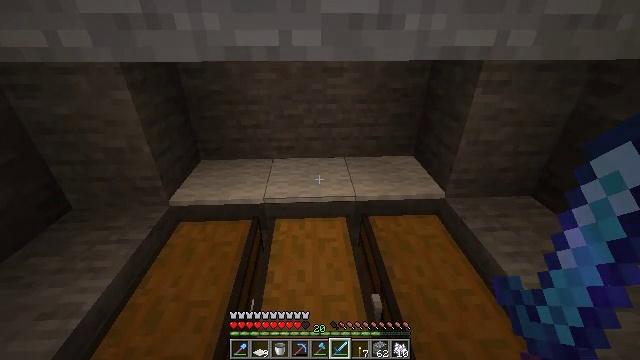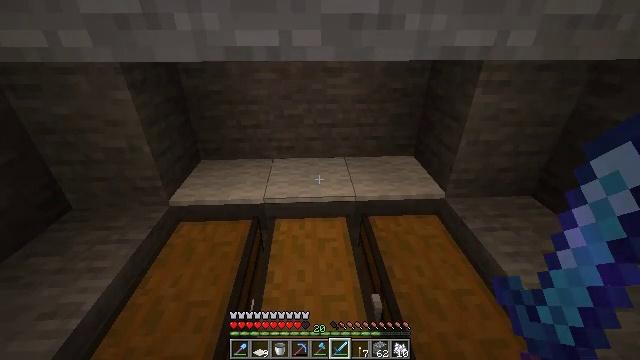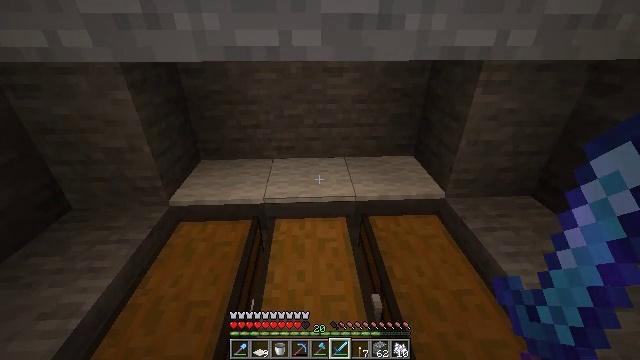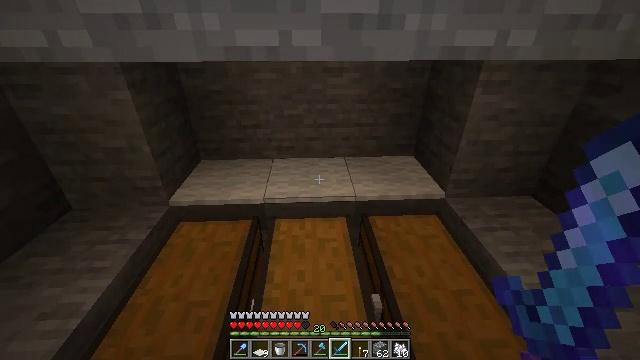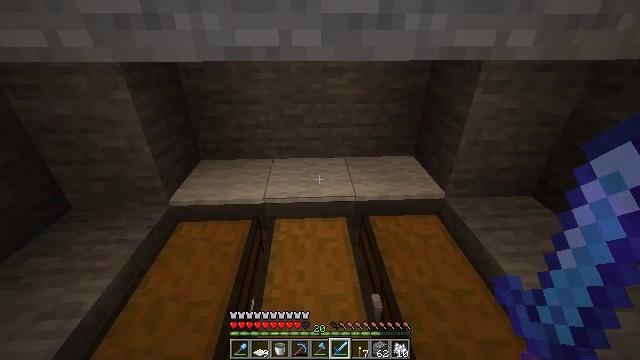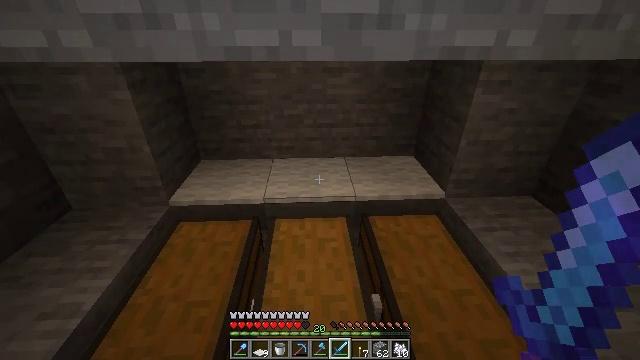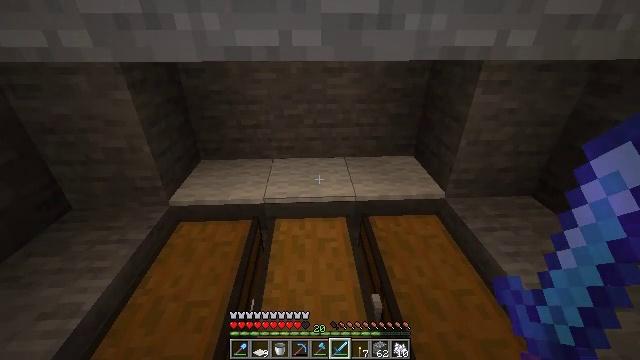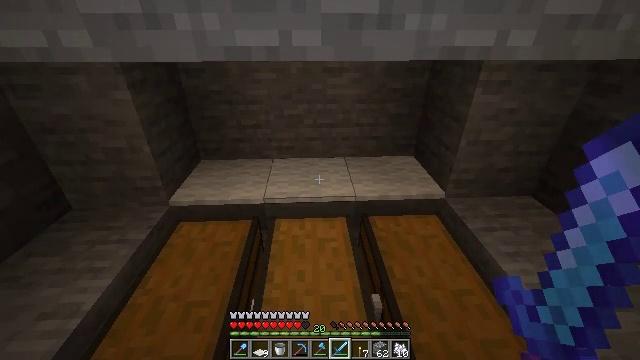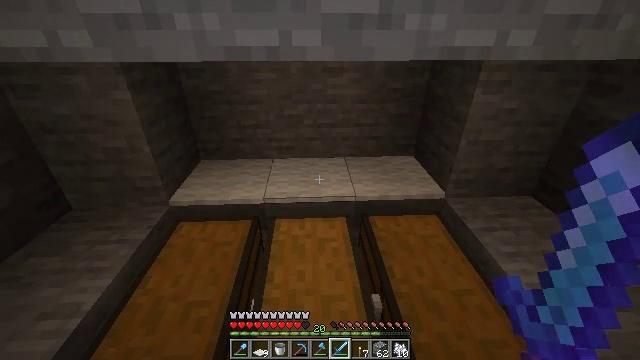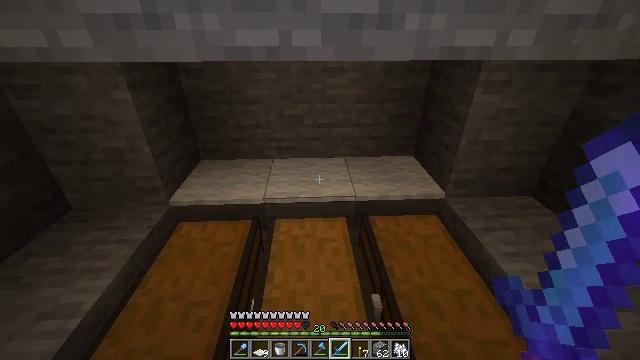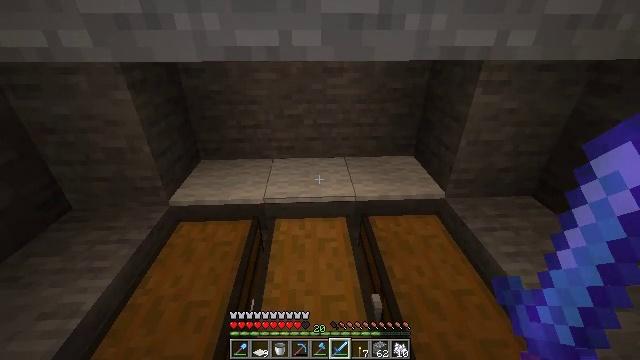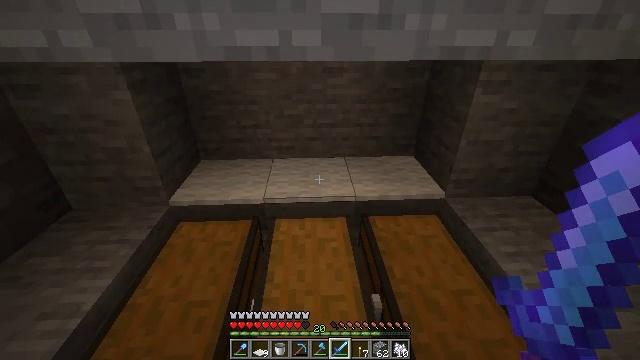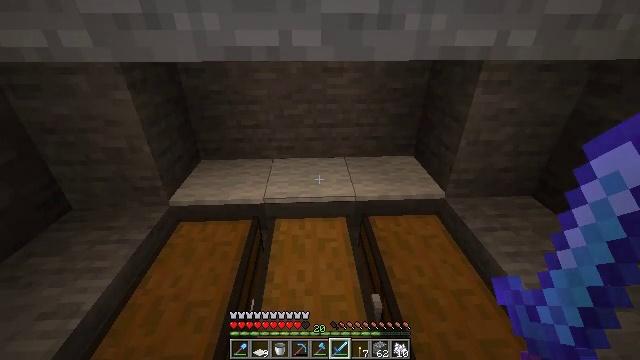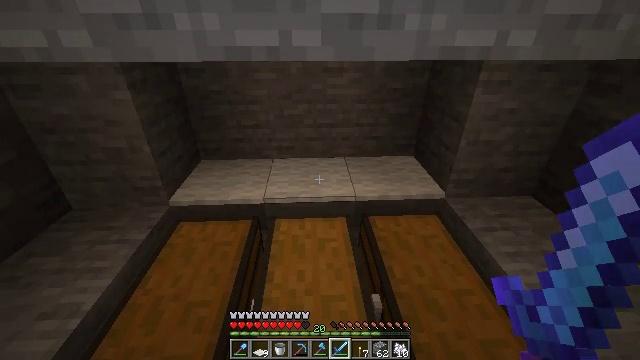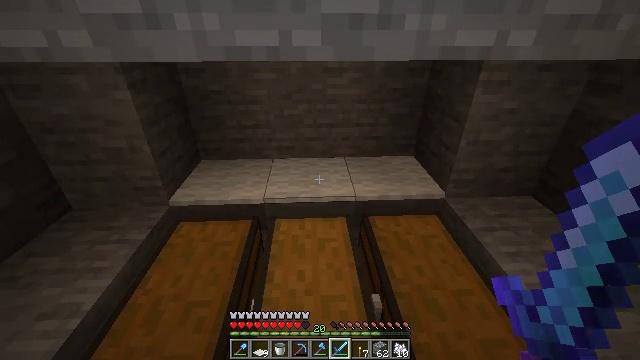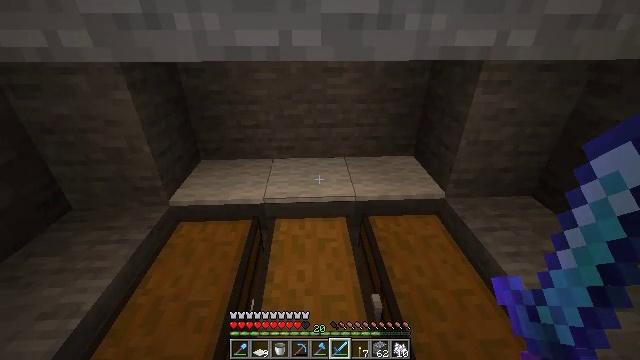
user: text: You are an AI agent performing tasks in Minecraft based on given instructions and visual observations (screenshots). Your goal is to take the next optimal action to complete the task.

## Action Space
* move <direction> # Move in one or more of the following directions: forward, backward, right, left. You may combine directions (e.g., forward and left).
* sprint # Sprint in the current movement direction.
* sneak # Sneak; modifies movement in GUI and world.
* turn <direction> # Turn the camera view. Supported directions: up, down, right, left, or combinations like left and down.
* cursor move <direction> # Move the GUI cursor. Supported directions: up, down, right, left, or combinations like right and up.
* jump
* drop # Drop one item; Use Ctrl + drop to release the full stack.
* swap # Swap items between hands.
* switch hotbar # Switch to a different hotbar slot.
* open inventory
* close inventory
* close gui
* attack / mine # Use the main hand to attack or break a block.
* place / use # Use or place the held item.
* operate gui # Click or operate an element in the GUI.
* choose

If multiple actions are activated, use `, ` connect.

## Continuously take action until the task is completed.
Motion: motion action
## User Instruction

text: Fight a skeleton.
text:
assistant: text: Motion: no_op
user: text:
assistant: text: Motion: no_op
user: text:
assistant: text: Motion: no_op
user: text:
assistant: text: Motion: no_op
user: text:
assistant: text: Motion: no_op
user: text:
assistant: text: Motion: no_op
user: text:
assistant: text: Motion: no_op
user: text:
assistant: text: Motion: no_op
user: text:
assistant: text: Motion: no_op
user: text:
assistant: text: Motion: no_op
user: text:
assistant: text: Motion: no_op
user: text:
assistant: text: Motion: no_op
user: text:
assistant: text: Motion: no_op
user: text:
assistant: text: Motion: no_op
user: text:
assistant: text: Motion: no_op
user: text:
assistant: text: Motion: no_op
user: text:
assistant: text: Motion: no_op
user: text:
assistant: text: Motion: no_op
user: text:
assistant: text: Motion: no_op
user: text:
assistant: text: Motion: no_op
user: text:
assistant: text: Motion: no_op
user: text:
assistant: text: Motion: no_op
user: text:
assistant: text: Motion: no_op
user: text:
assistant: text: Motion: no_op
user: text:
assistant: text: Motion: no_op
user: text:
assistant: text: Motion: no_op
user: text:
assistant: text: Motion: no_op
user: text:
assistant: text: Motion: no_op
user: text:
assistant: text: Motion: no_op
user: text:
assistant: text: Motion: no_op